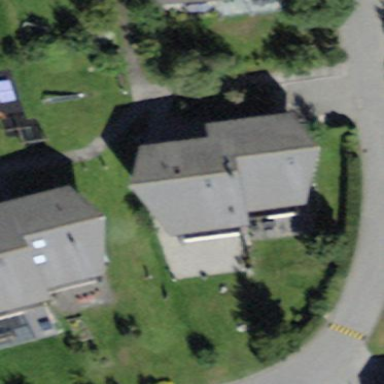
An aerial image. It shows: Building with tiled roof.